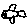
Label: fish